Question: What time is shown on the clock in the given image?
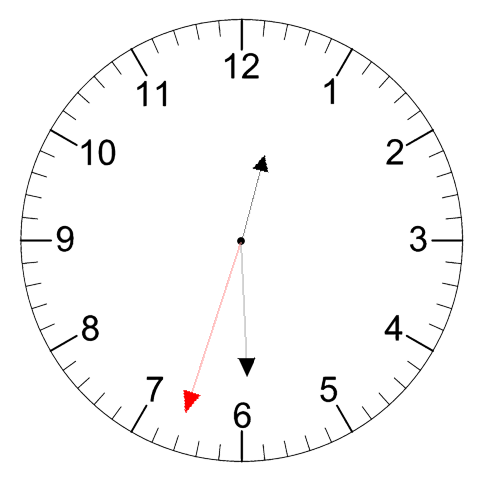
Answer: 12:29:33